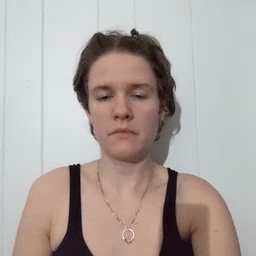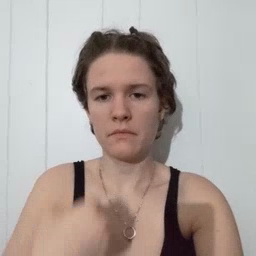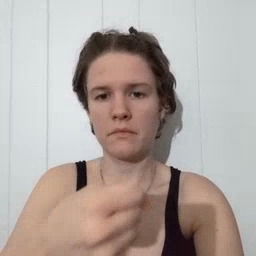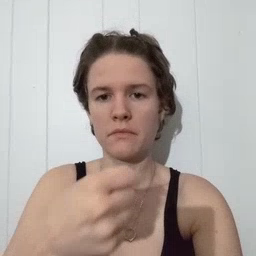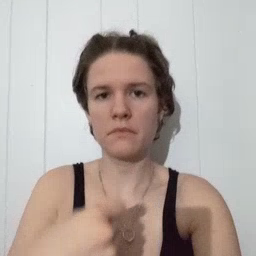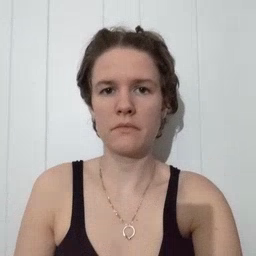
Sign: make